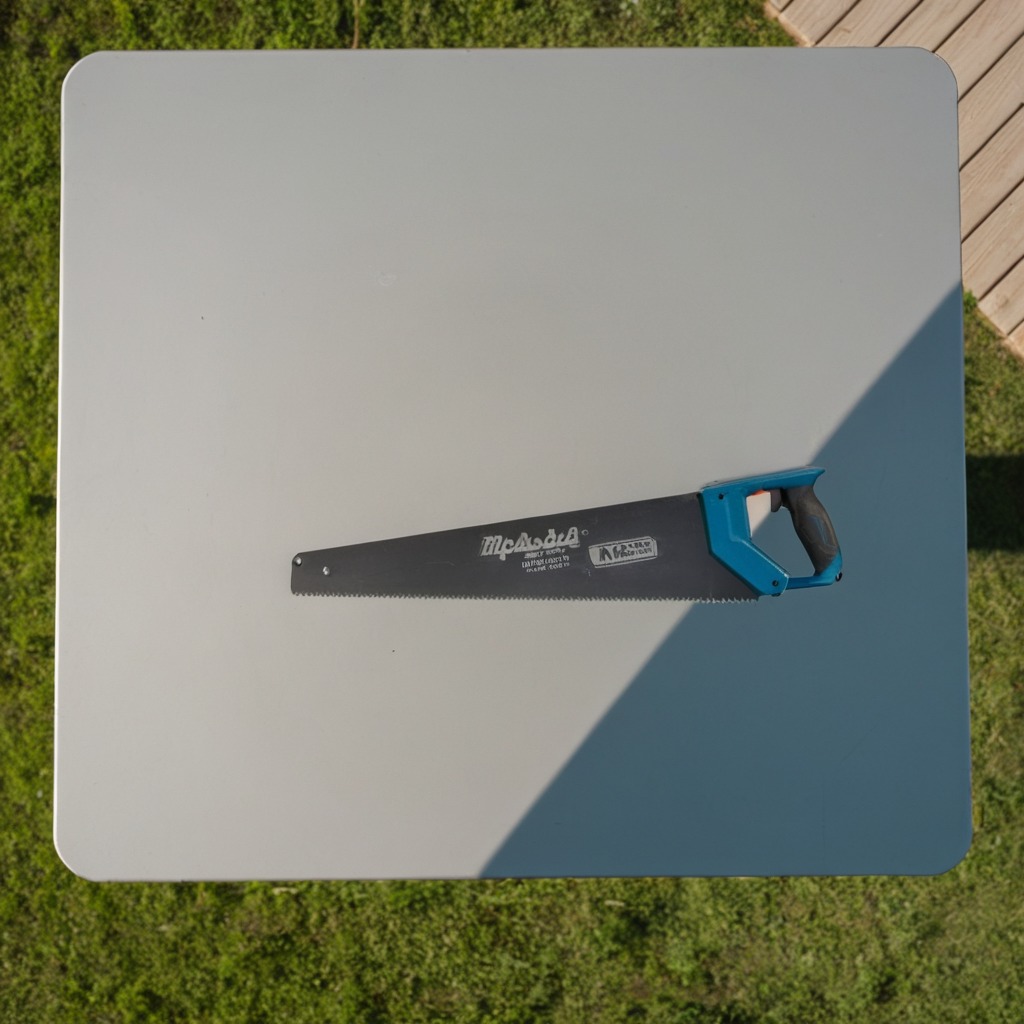
A handheld metal saw is lying on a clean utility table in a temporary outdoor tool station.